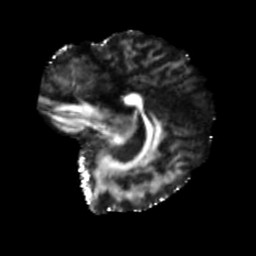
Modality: FA
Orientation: sagittal
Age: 36
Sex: female
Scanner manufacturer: siemens
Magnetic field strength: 3 T
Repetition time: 5.47 s
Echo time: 0.0854 s